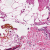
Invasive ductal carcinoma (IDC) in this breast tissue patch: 0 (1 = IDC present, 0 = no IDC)